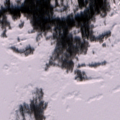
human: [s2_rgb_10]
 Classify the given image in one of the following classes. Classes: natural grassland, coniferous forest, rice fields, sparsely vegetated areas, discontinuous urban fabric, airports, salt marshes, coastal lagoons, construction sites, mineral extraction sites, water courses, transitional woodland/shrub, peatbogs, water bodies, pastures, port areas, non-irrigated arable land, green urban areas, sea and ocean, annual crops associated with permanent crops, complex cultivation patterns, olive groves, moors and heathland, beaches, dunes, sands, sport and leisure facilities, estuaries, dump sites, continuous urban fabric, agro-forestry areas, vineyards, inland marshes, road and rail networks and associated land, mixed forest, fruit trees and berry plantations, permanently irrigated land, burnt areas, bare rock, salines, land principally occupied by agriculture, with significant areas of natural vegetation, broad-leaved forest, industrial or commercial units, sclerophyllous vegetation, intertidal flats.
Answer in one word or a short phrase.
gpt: mixed forest, transitional woodland/shrub, sea and ocean